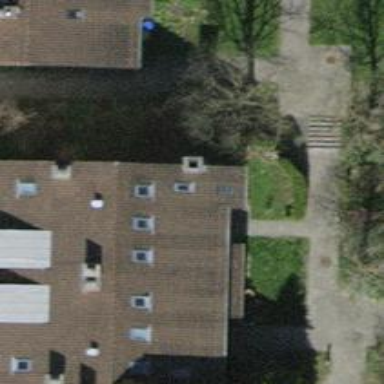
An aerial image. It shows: Building with apartments featuring tiled roof.